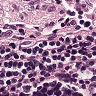
Metastatic tissue present: no